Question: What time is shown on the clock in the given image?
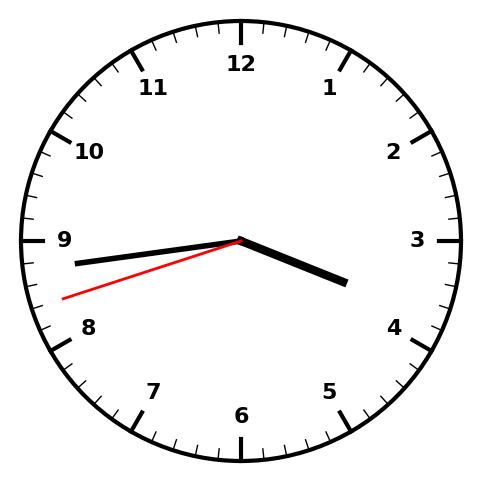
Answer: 03:43:42